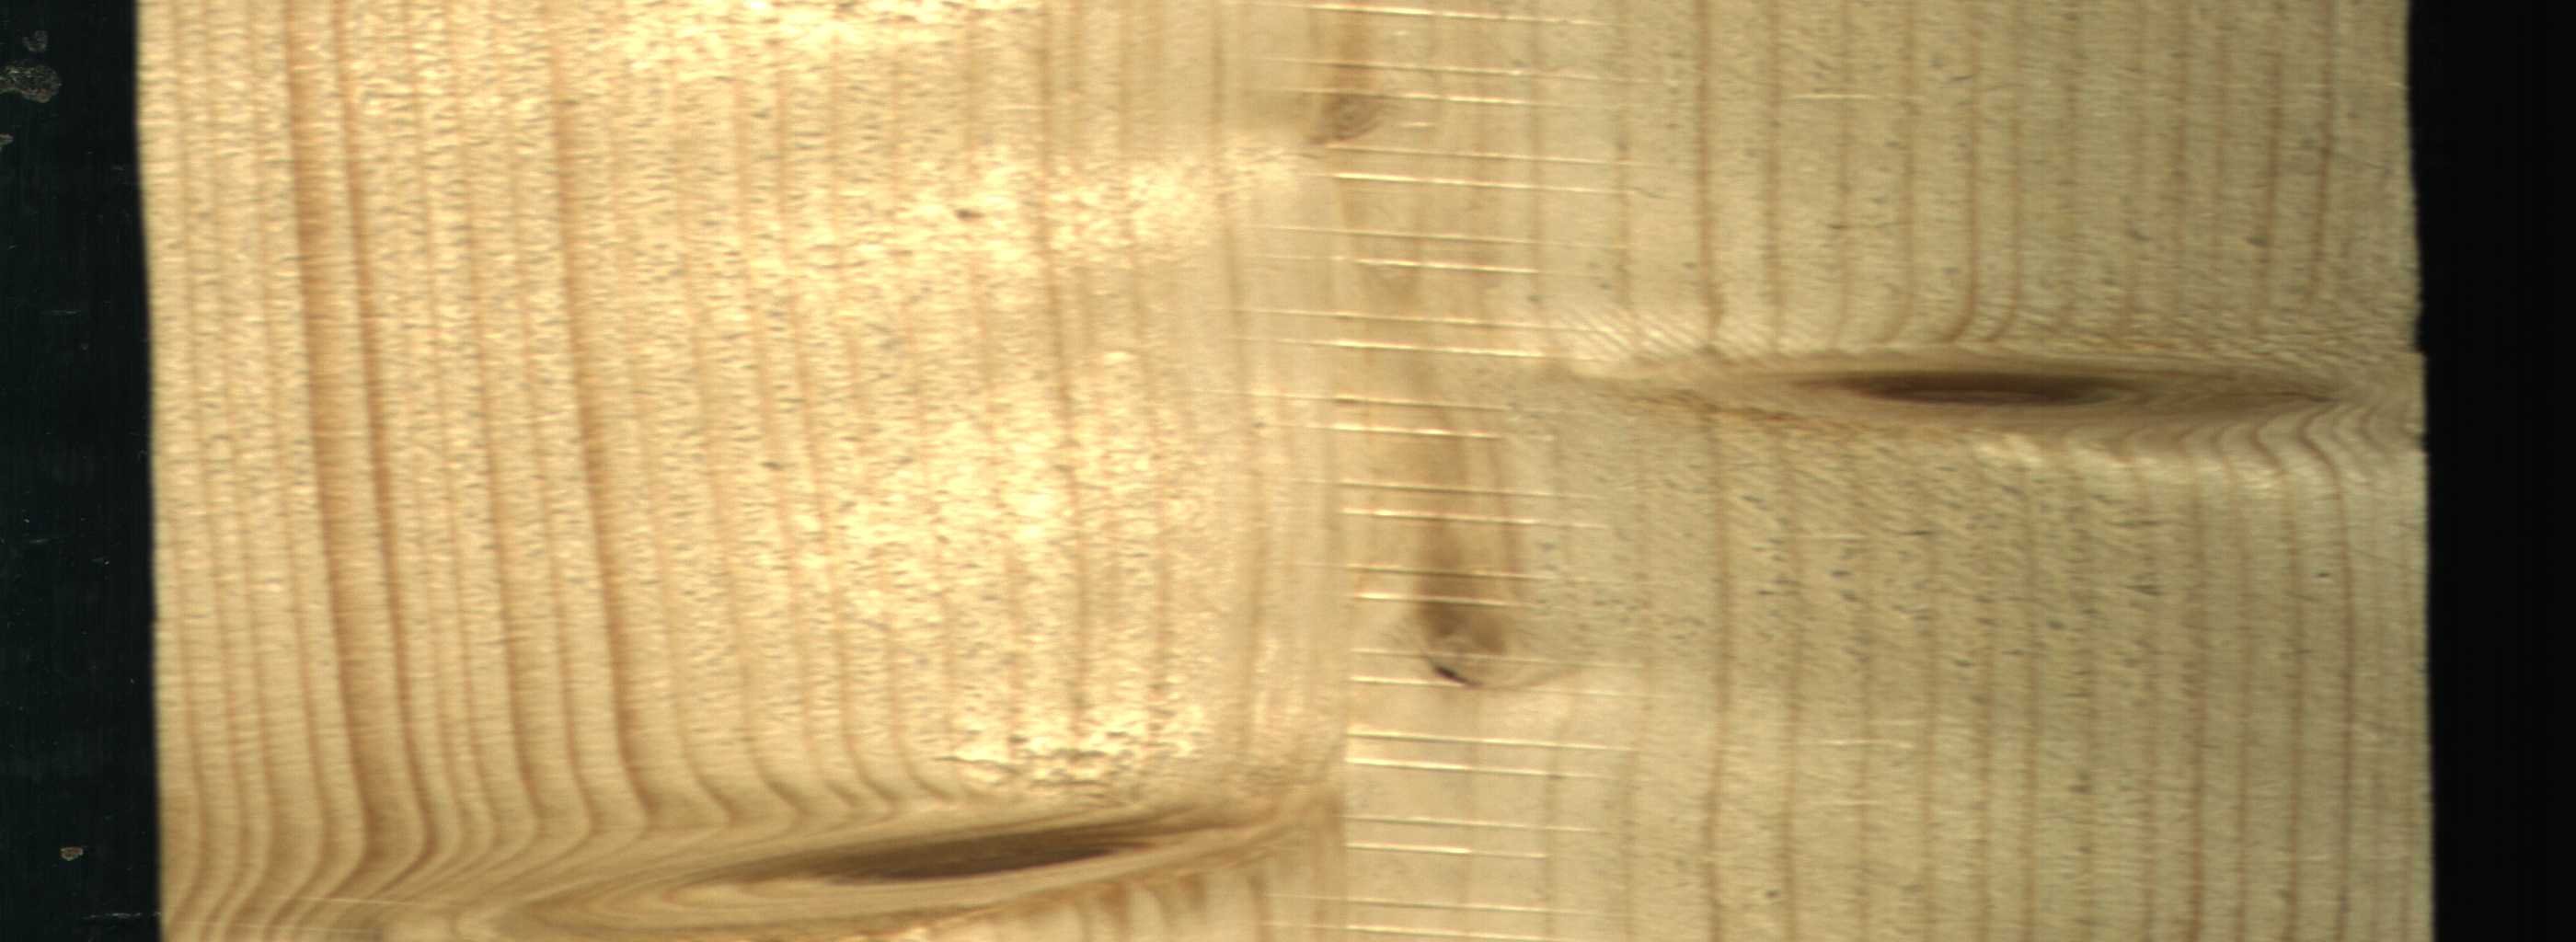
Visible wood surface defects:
Live_Knot
Live_Knot
Live_Knot